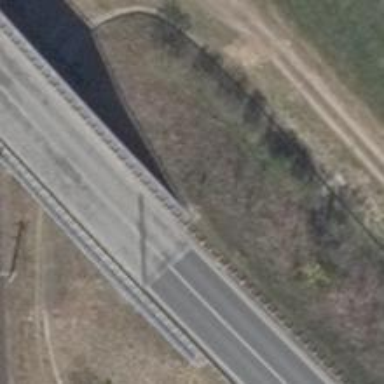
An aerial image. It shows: Primary highway bridge with asphalt surface.